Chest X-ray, AP view. Patient: 43 years old, sex M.
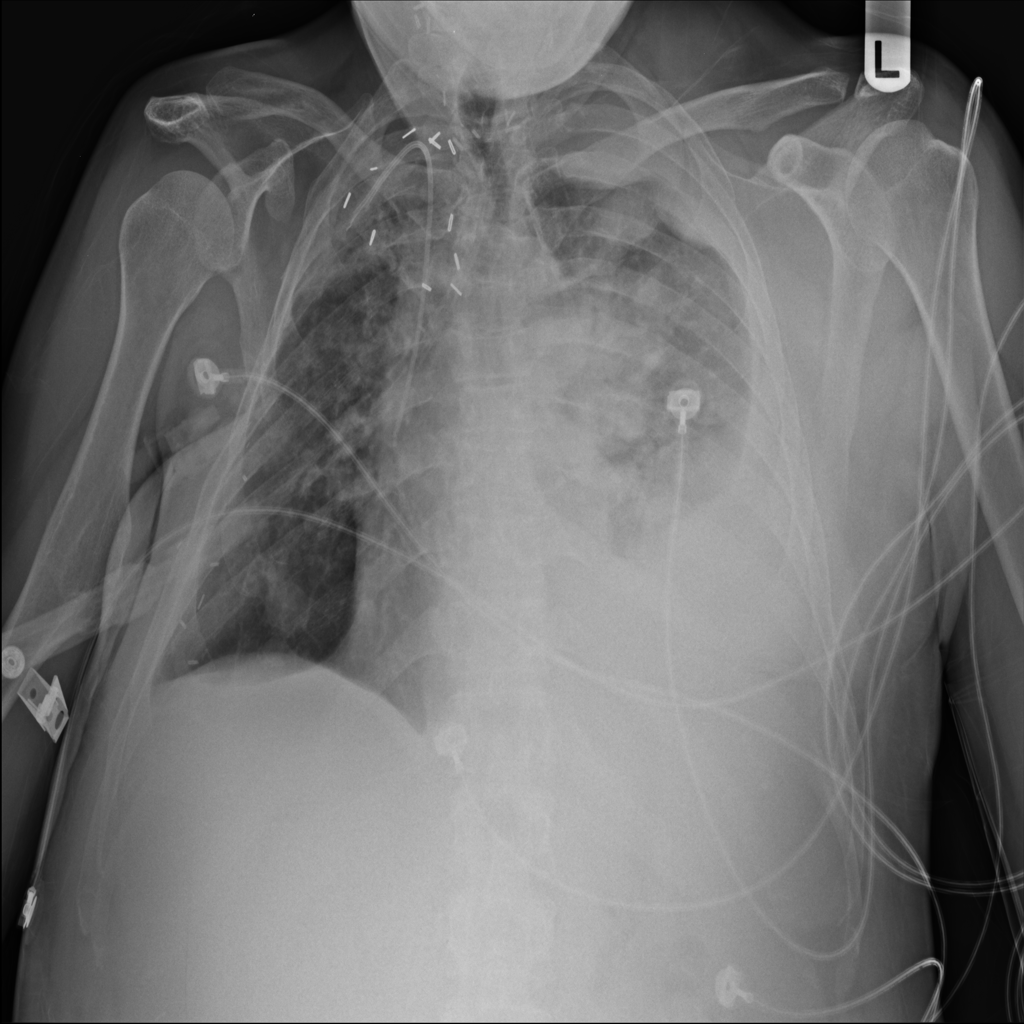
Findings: Effusion, Infiltration, Mass, Nodule, Pleural_Thickening